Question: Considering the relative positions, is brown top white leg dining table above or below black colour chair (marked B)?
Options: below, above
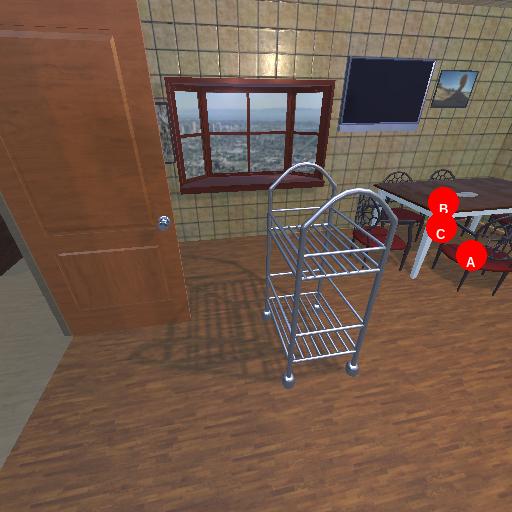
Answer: below